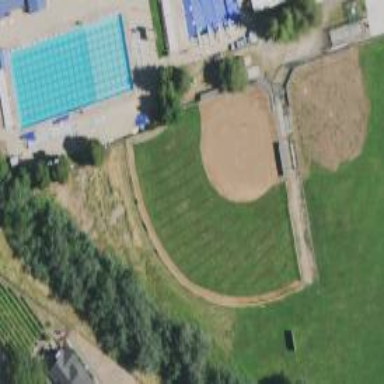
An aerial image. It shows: Softball pitch for leisure sports.